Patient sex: F
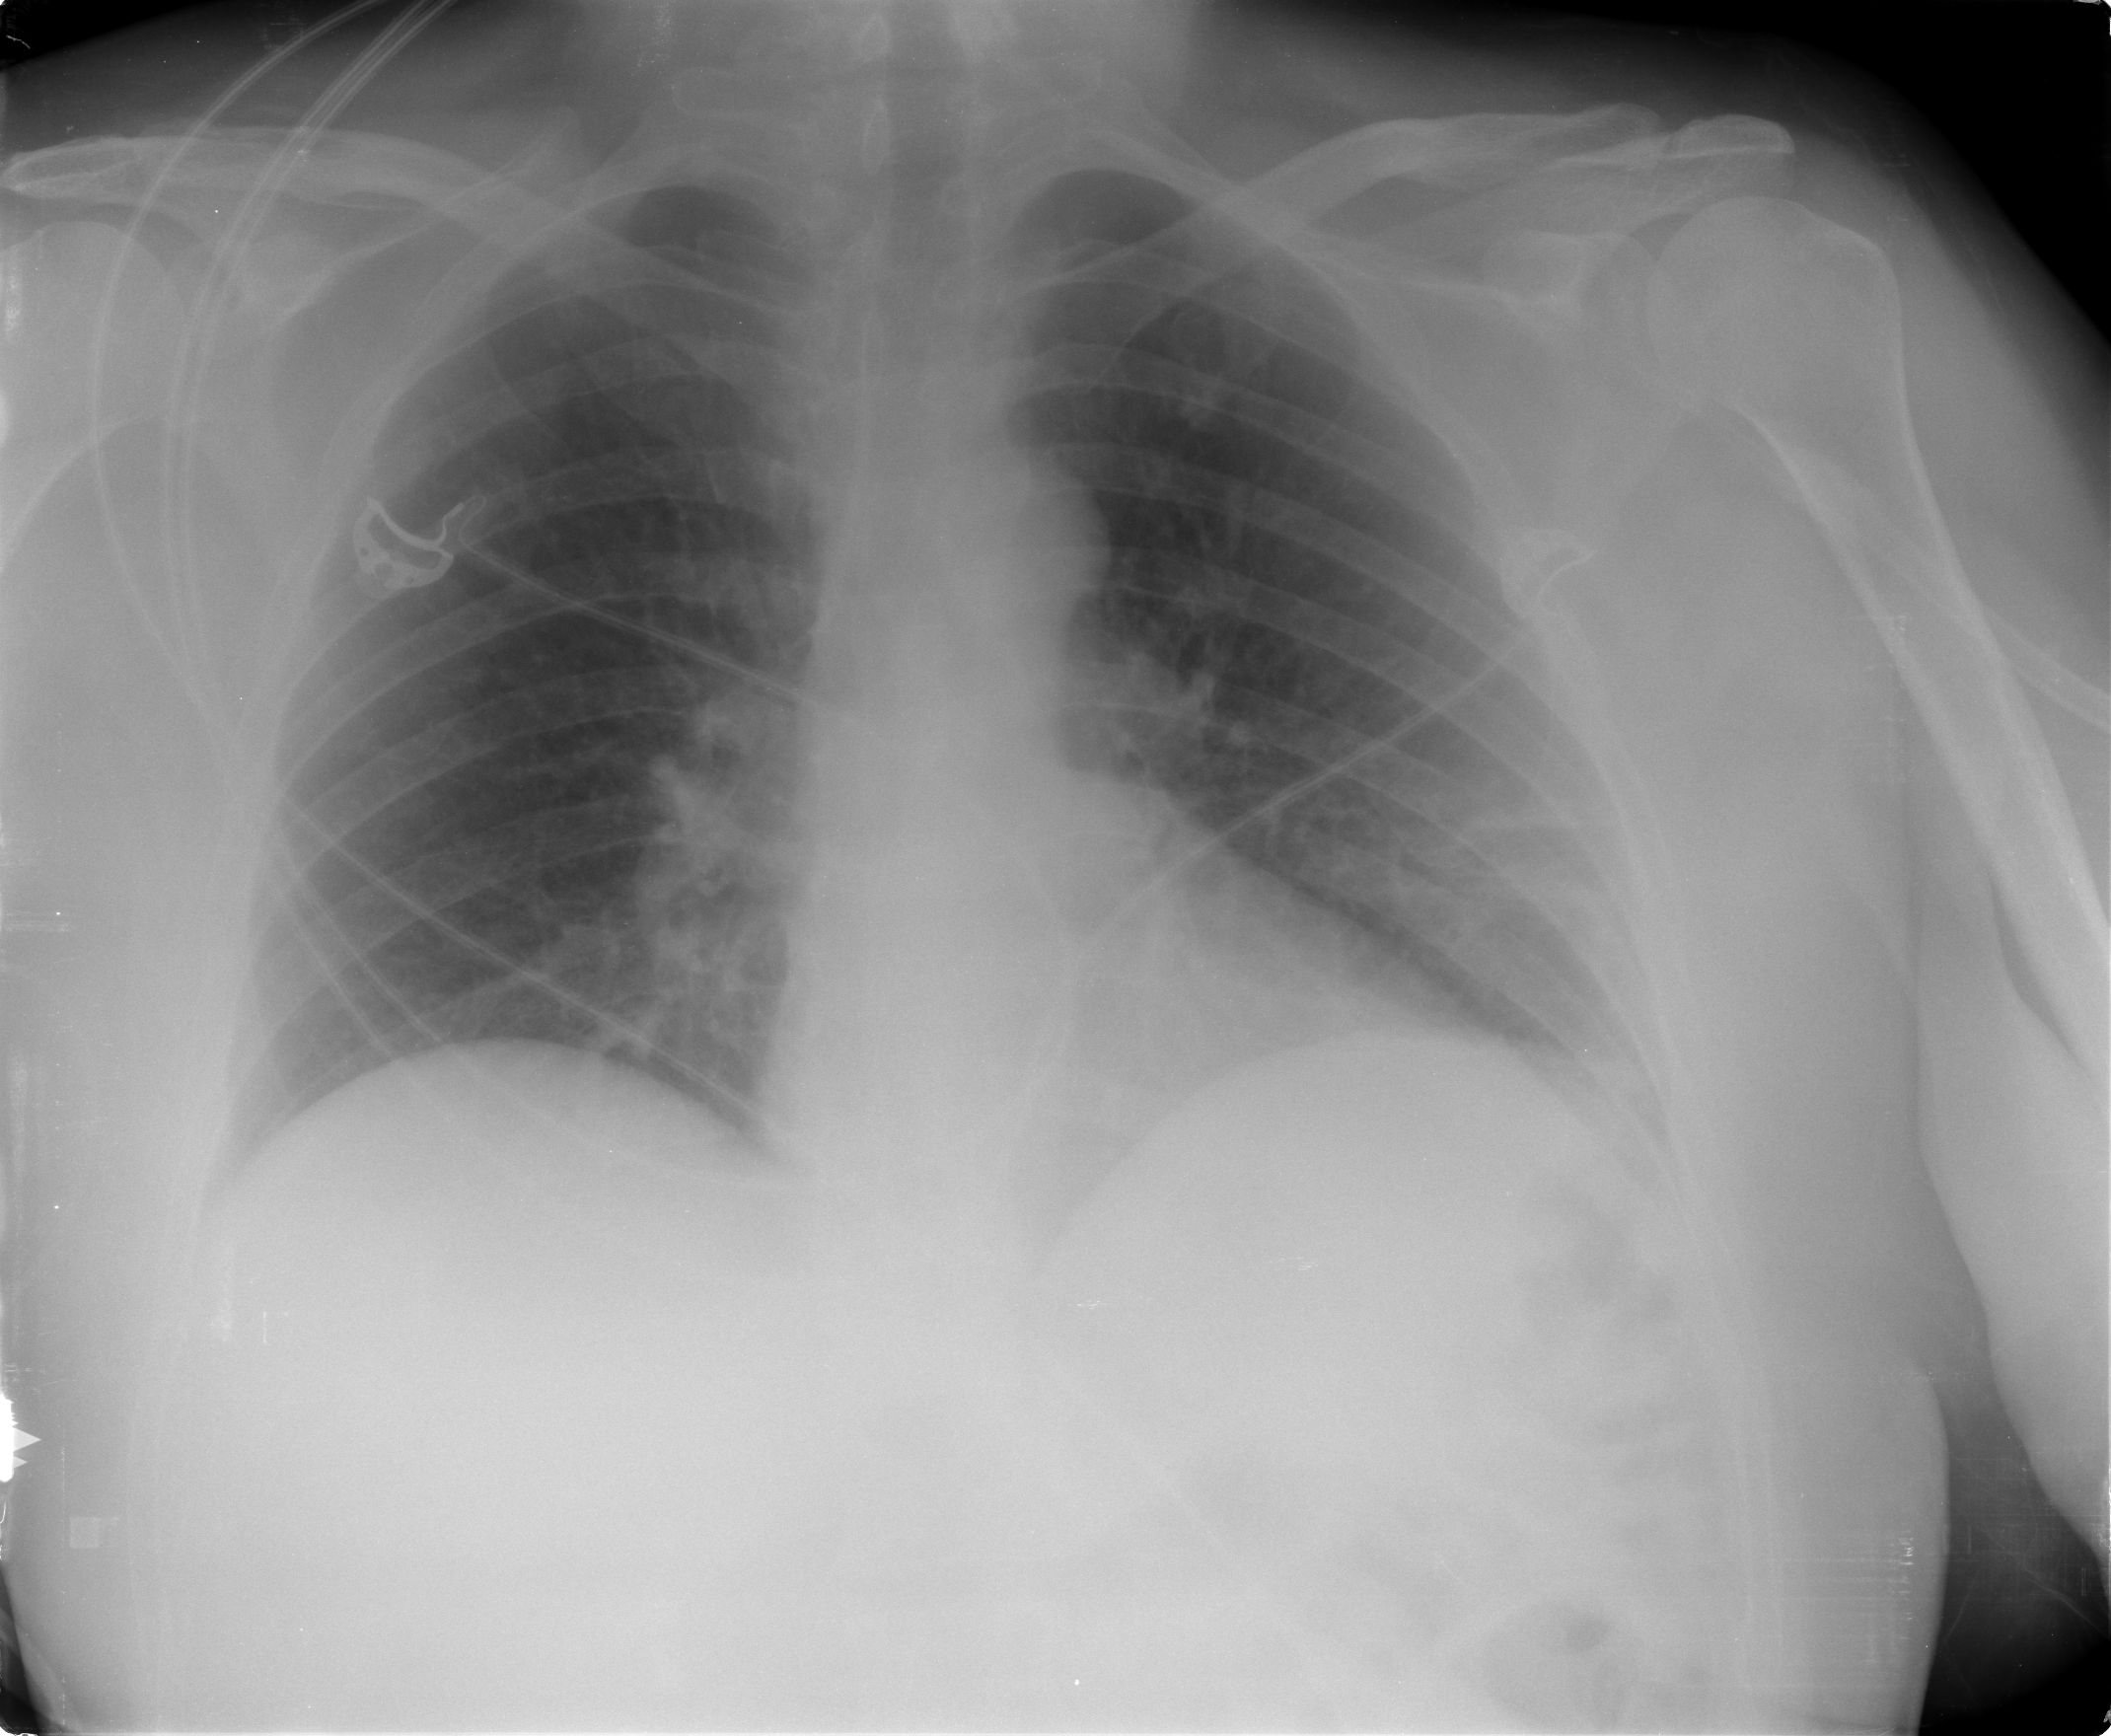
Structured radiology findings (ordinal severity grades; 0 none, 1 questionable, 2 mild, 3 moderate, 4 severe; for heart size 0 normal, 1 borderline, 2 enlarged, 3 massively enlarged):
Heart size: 0
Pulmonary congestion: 0
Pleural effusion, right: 0
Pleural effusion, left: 0
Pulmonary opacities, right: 0
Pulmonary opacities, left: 1
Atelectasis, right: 0
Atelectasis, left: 2